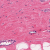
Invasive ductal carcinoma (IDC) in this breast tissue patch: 0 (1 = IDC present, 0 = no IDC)